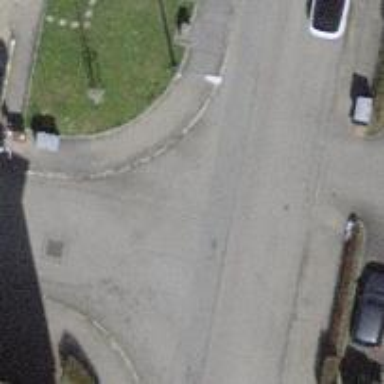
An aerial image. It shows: Kerb barrier.